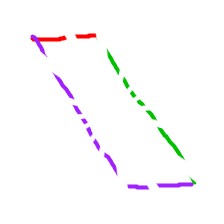
Shape: parallelogram